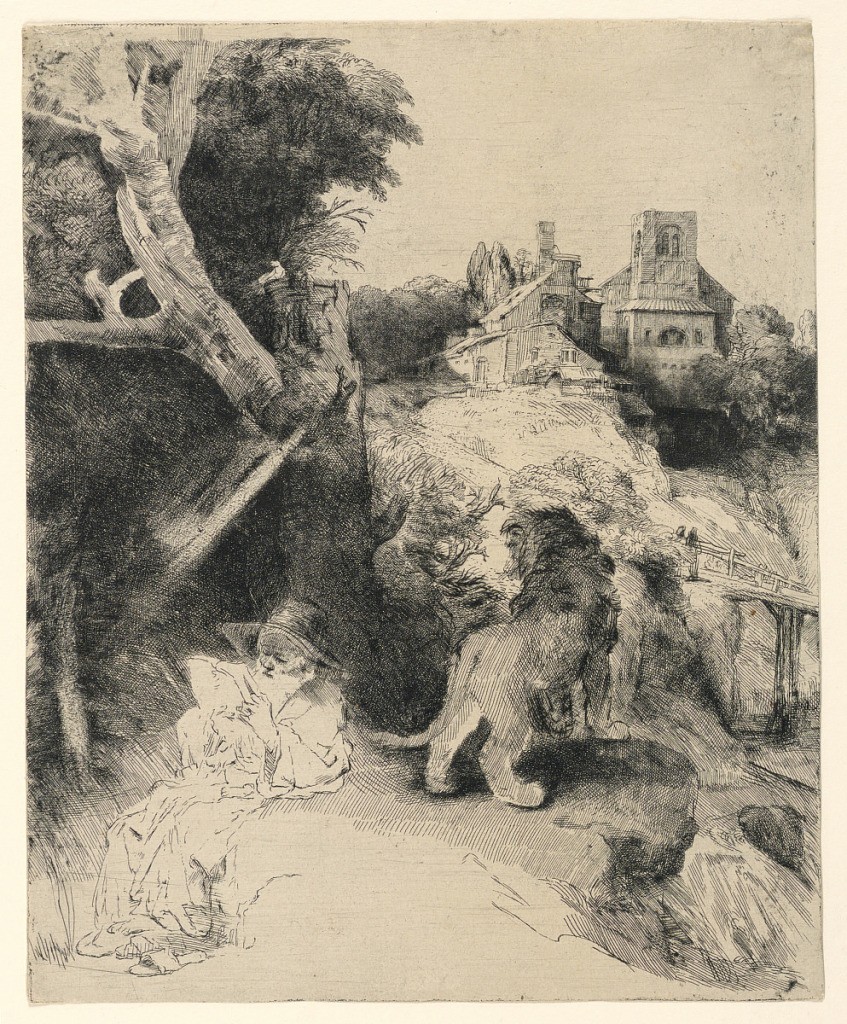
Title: Saint Jerome Reading in an Italian Landscape
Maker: Rembrandt Harmensz van Rijn, Dutch, 1606–1669
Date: ca. 1653
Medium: Etching on off-white laid paper
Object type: Print
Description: The saint is seated at lower left, reading a book, his left arm resting on a large rock. A lion stands beside him, turned away from the spectator. Buildings in the background, a bridge, right.